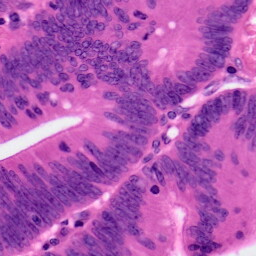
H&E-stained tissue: Colon